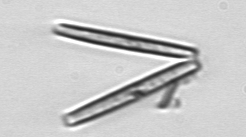
Label: Thalassionema